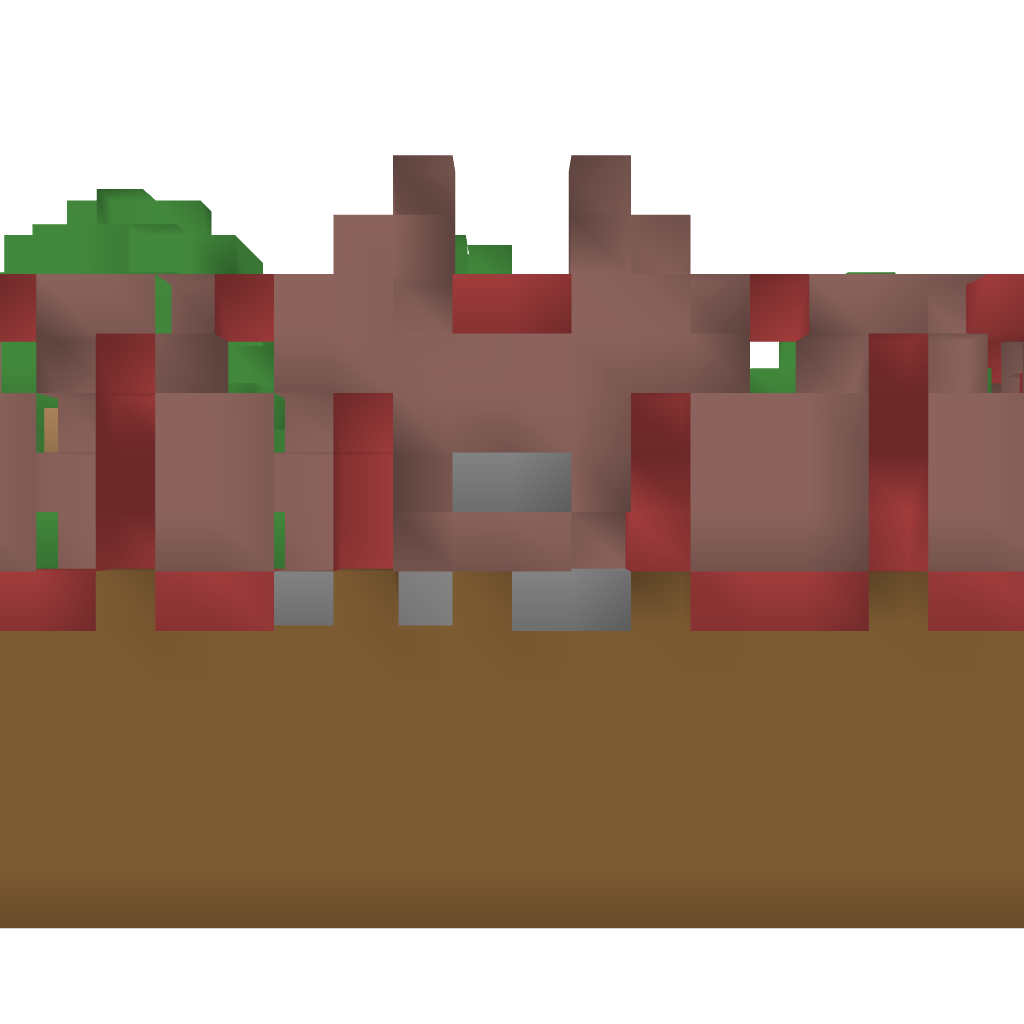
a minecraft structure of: Evil Park bad low quality